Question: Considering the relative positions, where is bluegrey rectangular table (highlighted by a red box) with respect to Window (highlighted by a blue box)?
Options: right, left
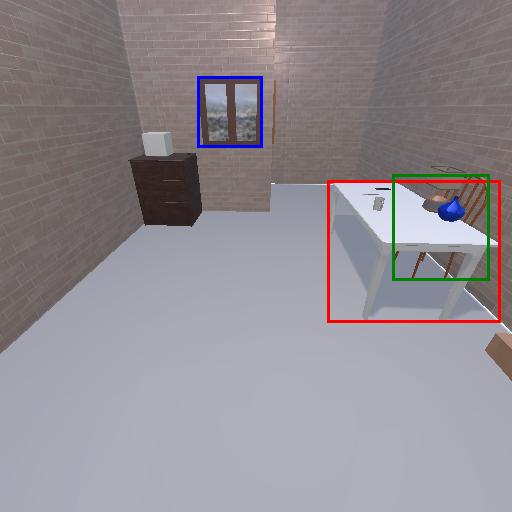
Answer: right